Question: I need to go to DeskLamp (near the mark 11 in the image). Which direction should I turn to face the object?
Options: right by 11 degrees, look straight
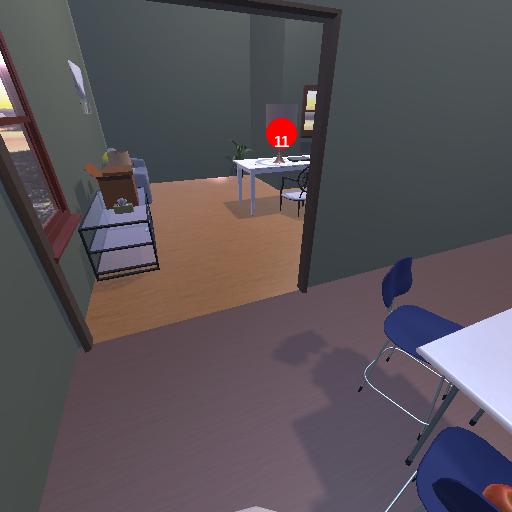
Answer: right by 11 degrees